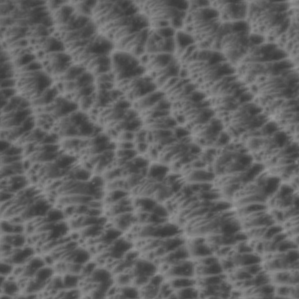
Label: non_frost